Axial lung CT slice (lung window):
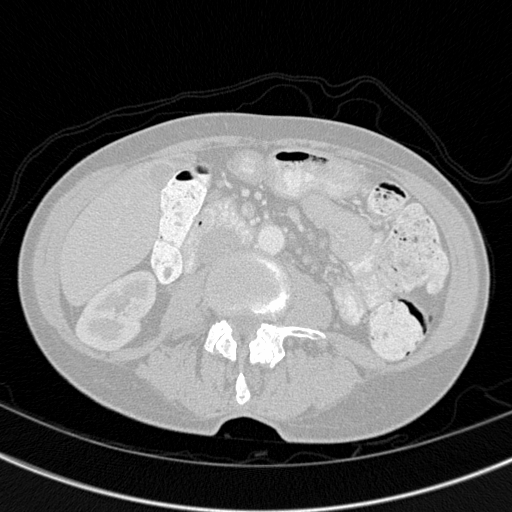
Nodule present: no